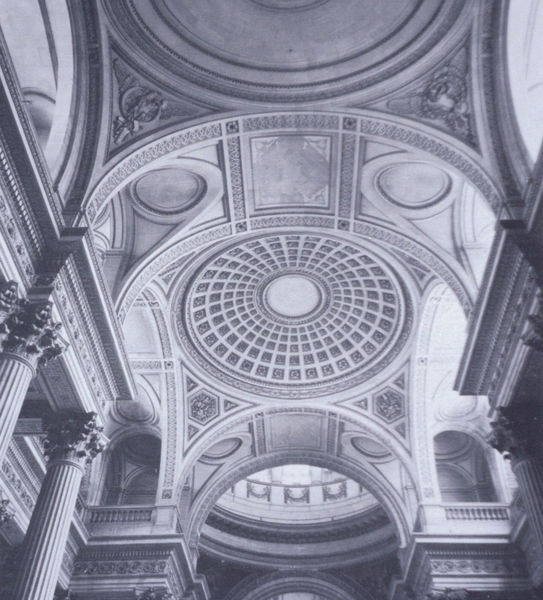
Titel: Panthéon (Innenraum)
Künstler: Jacques Germain Soufflot
Standort: Paris
Institution: Panthéon
Schlagwörter: dunkel, gemälde, schatten, weiß, fenster, grau, hell, licht, marmor, raum, schwarz, säule, säulen, zeichnung, blick, dach, dame, gebäude, haus, muster, ornament, architektur, barock, innenraum, brüstung, kirche, sonne, decke, girlande, renaissance, kreis, rund, engel, balkon, ansicht, bogen, italien, perspektive, farbe, tag, empore, rundbogen, joche, kuppel, dekoration, detail, ornamente, verzierung, stuck, geländer, lichteinfall, abbild, galerie, foto, fotografie, photographie, bögen, gewölbe, eckig, religion, balustrade, dom, tageslicht, schwarz-weiß, scharz, kreise, bläulich, zwickel, altar, architrav, hauptschiff, kapitelle, kathedrale, langhaus, rom, kapitell, girlanden, photo, ecken, fries, geometrisch, kirchenschiff, gesims, mittelschiff, architrave, obergaden, obergarden, rundbögen, fresken, garden, kanneluren, kassetten, fresko, zierde, putten, korinthisch, fotographie, dreiecke, rennaissance, geometrie, grat, hohlraum, sechseck, tonne, basilika, kassette, abakus, echinus, kranzgesims, petersdom, tonnengewölbe, wölbung, oculus, gesimse, zahnschnitt, vierung, st peter, kanelluren, rondo, baluster, medaillons, gurte, gratgewölbe, gurtbögen, gaden, deckengewölbe, blaustichig, blaustich, verzieren, sechsecke, outz, stichkappen, spiegelgewölbe, tonnen, gräte, kompositkapitell, baklkone, hauptkuppel, kaettendecke, sankt prter, ft, architrab